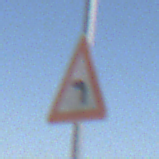
Verkehrszeichen: KurveLinks
Umgebung: Outdoor, RoadRail
Tageszeit: Midday
Wetter: Clear
Licht: Natural
Jahreszeit: Summer
Kontrast: HighContrast